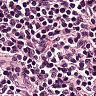
Metastatic tissue present: no